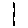
Label: line